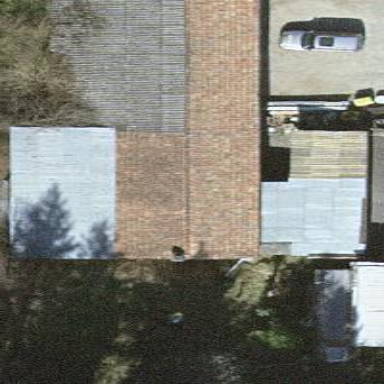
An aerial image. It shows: Shed building.